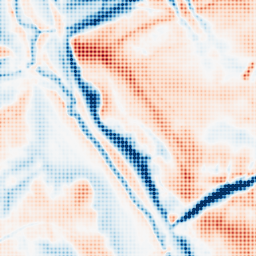
Category: multiscale
Decomposition family: dog_multiscale
Decomposition parameters: sigma_ratio: 1.6
n_scales: 5
base_sigma: 1
Upsampling method: sinc_blackman
Upsampling parameters: scale: 4
kernel_size: 4
Upsampling scale: 4